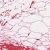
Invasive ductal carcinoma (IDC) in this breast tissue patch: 0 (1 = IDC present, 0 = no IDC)